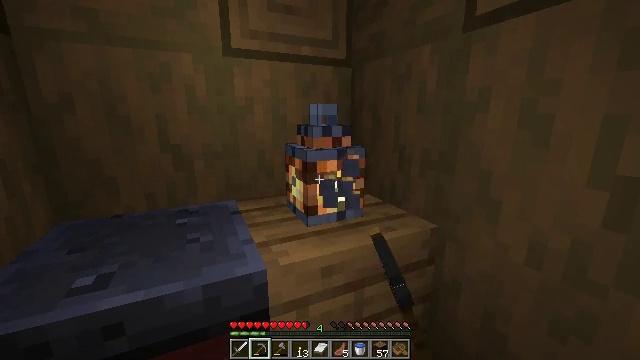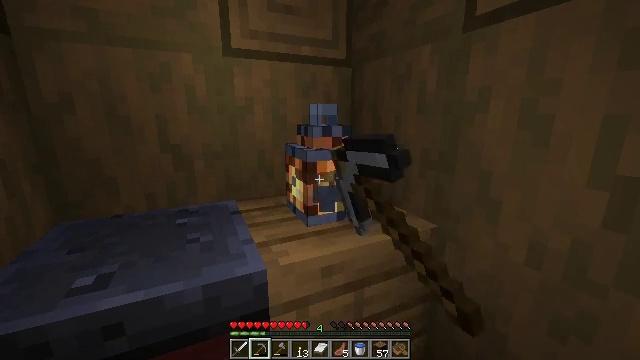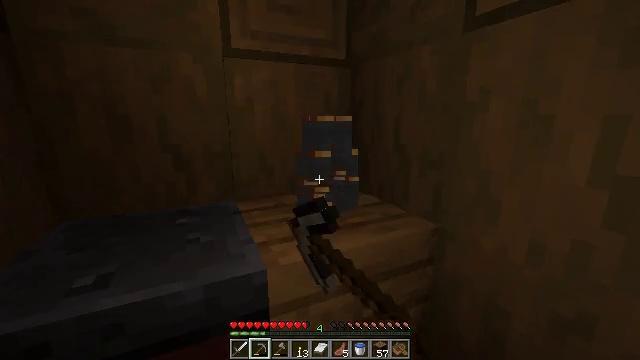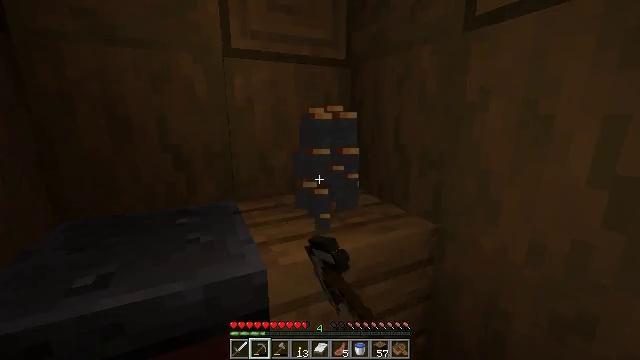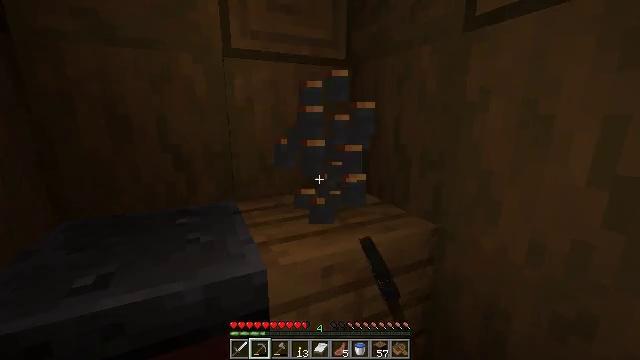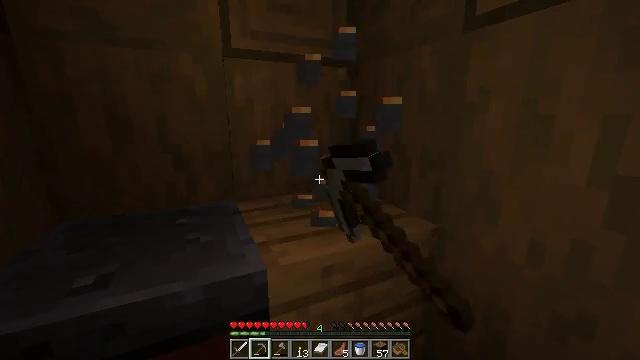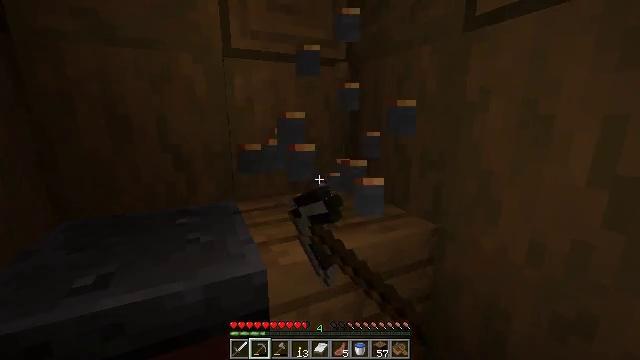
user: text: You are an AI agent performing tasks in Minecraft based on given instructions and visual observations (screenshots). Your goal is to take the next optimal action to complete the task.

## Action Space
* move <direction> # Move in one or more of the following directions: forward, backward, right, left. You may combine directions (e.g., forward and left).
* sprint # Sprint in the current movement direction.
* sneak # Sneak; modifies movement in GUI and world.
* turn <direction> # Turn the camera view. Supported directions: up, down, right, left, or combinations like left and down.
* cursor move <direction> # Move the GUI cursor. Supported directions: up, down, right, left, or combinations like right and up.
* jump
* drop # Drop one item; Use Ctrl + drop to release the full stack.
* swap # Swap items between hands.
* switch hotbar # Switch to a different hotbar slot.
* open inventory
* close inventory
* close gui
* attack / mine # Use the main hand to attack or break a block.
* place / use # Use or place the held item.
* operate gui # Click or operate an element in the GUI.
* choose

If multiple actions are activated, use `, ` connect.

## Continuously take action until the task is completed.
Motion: motion action
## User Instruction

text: Retrieve the lantern for relighting.
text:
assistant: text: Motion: attack / mine
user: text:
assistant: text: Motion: attack / mine
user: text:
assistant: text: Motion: attack / mine
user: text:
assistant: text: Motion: attack / mine
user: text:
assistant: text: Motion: attack / mine
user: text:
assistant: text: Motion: attack / mine
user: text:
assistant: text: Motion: attack / mine